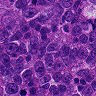
Metastatic tissue present: yes